Field crop: maize
Growth stage: 2
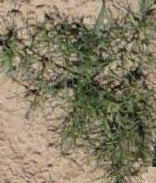
Species: salsola